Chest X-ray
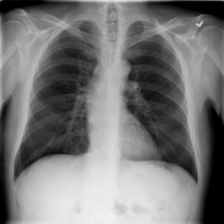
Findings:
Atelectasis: negative
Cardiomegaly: negative
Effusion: negative
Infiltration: negative
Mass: negative
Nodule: negative
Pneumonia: negative
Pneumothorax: negative
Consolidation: negative
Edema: negative
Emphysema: negative
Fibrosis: negative
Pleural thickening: negative
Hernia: negative